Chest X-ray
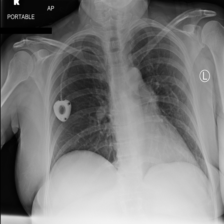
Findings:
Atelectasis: negative
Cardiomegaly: negative
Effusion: negative
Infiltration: negative
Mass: negative
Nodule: negative
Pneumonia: negative
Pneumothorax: negative
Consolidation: negative
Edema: negative
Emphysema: negative
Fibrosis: negative
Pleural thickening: negative
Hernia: negative